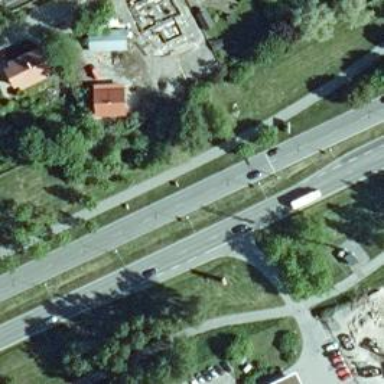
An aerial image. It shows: Asphalt road designated as primary highway with separate sidewalks and cycle paths.